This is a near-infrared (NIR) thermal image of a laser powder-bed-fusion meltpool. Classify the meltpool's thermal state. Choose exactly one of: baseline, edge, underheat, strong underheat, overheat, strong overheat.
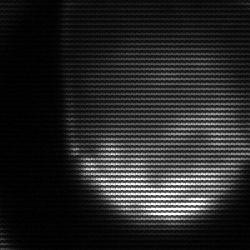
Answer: edge